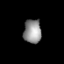
Tissue: prostate
Cell type: Epithelial cells
Senescence score: 0.2722
Nuclear area (px): 416
Mean DAPI intensity: 144.752